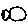
Label: fish